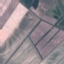
Land use / land cover: AnnualCrop